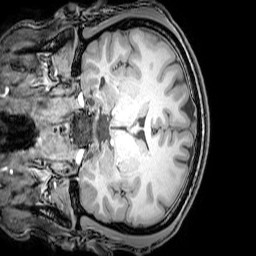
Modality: T1w
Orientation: coronal
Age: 22
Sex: male
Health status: healthy
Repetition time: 0.081 s
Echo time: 0.037 s